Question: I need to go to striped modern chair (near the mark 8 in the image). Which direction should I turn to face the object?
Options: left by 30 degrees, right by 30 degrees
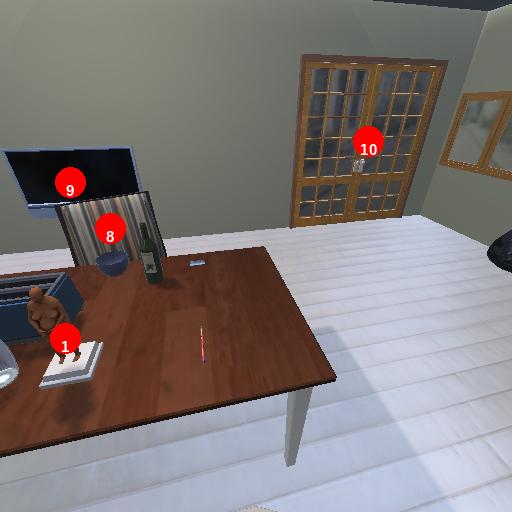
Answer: left by 30 degrees